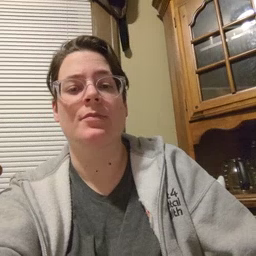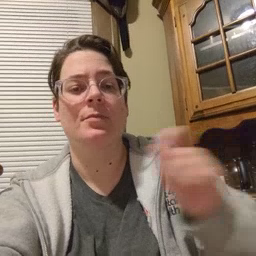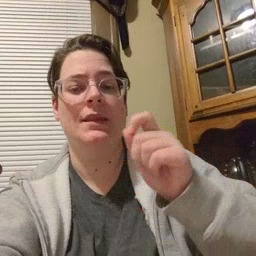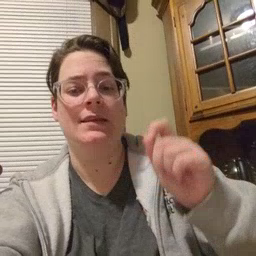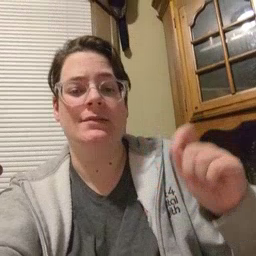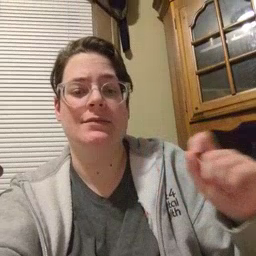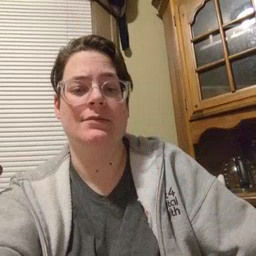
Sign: pen